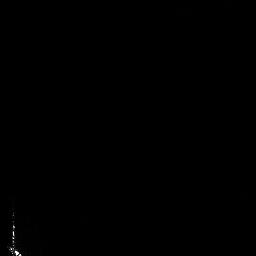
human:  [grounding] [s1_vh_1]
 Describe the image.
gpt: In the satellite image, there is  <ref>1 medium ship </ref> <box>[[1, 81, 9, 99, 0]]</box> located at bottom left.